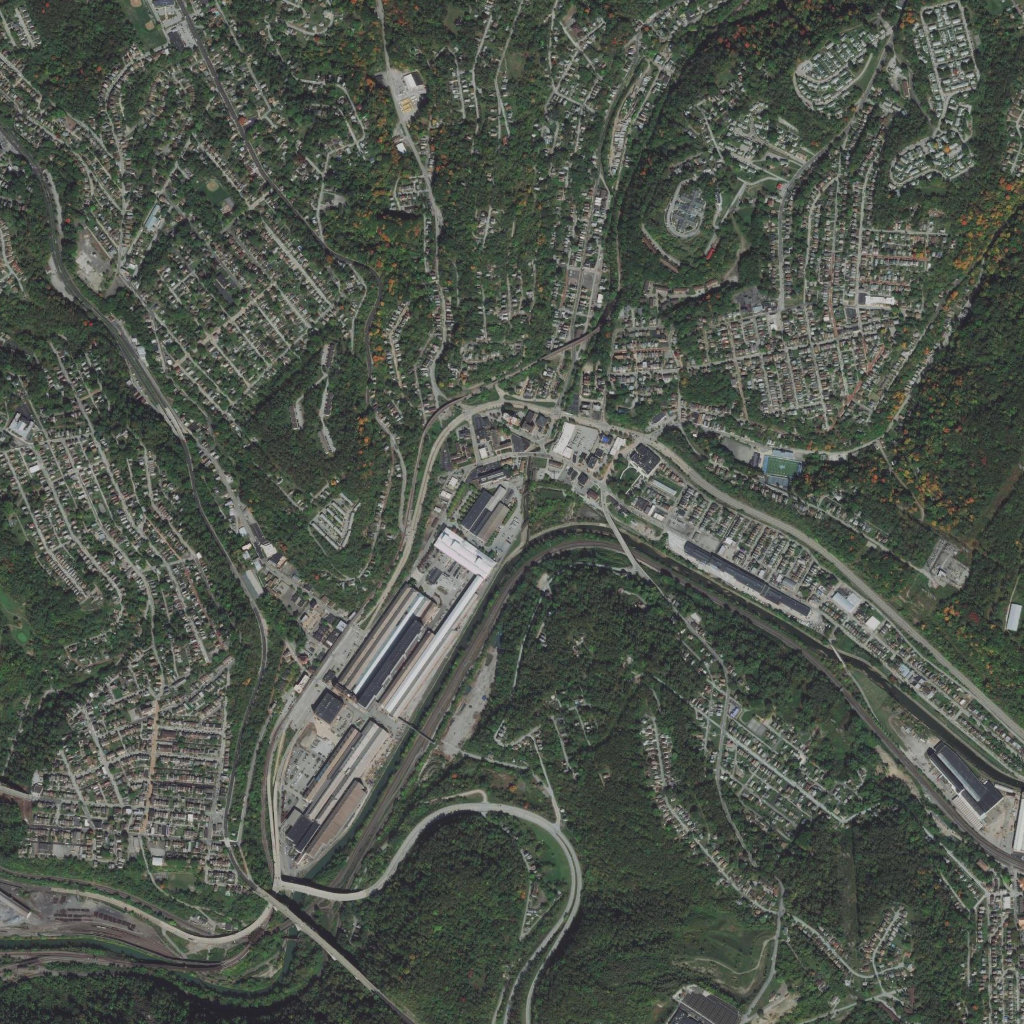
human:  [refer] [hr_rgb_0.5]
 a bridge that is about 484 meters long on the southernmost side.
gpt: <box>[[24, 86, 36, 97, 0]]</box>